Question: I have a hopefully simple question, I will explain it by showing you a screenshot and a snippet of my source code:

I want to select a cell like wo_forename or wo_name, at the moment I can get this data from this cell. What I want is the following : if you select the forename or whatever in the row, my programm needs to know the wo_id.
In the text labels on the left side, I show the selected forename and lastname.
'''
void adminUserData::on_tableView_activated(const QModelIndex &index)
{
QString val;
val = ui->tableView->model()->data(index).toString();
QSqlQuery qry;
qry.prepare("SELECT * FROM worker WHERE wo_id='"+val+"'");
if (qry.exec())
{
while (qry.next())
{
// ui->label_test->setText(qry.value(1).toString());
val=index.column();
ui->label_test->setText(val);
ui->label_test2->setText(qry.value(2).toString());
}
}
}
'''
How to change the code in order to get the id ?
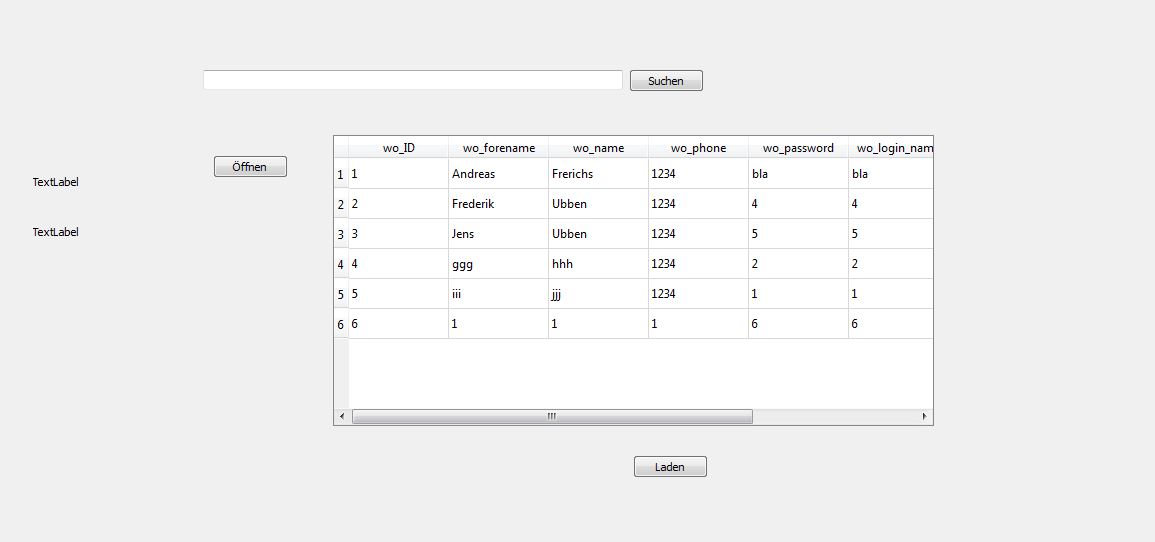
Answer: QModelIndex first = ui->tableView->model()->index(index.row(), 0);
If i use this as "new" index it works =)